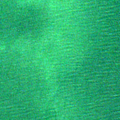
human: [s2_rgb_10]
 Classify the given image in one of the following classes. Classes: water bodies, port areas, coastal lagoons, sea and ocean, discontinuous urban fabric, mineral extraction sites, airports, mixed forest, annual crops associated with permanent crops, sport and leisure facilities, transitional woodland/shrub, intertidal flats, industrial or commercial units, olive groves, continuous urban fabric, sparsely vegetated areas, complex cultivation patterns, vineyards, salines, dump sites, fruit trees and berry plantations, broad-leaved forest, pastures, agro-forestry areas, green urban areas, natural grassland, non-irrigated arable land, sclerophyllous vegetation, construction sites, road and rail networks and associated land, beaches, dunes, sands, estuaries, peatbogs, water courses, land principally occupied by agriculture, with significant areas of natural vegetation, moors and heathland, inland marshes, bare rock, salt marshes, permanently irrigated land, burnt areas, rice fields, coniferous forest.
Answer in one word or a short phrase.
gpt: sea and ocean